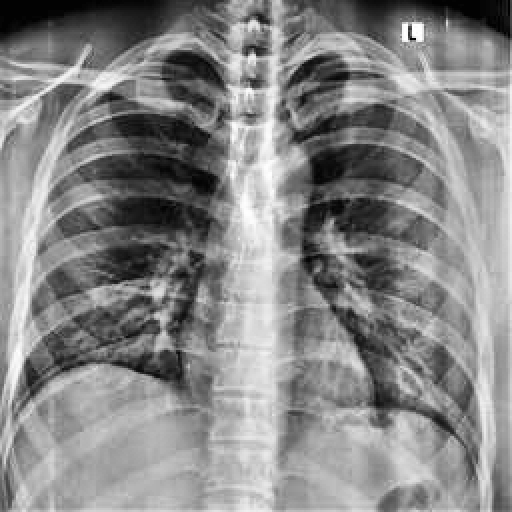
Finding: NORMAL